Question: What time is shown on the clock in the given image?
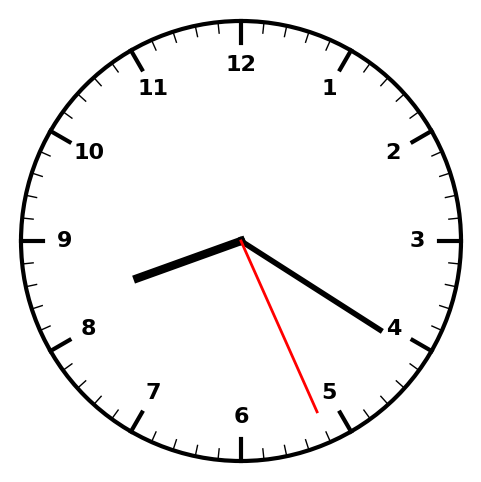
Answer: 08:20:26